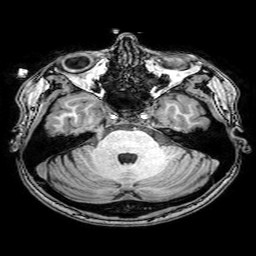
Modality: T1w
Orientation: coronal
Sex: female
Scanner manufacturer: philips
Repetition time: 0.008174 s
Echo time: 0.00377 s